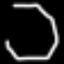
Label: octagon